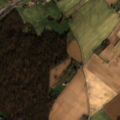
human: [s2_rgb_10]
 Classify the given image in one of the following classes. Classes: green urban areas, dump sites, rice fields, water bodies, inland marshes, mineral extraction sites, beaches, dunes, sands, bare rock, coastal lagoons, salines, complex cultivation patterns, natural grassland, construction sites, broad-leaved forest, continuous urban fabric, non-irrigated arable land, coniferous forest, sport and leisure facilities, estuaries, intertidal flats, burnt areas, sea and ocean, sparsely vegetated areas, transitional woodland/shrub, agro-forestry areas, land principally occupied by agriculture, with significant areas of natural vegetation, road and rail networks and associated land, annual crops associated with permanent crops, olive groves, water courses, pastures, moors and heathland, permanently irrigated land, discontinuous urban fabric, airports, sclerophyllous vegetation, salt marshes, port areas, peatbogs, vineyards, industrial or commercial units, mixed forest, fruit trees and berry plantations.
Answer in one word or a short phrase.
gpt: discontinuous urban fabric, non-irrigated arable land, pastures, broad-leaved forest